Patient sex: F
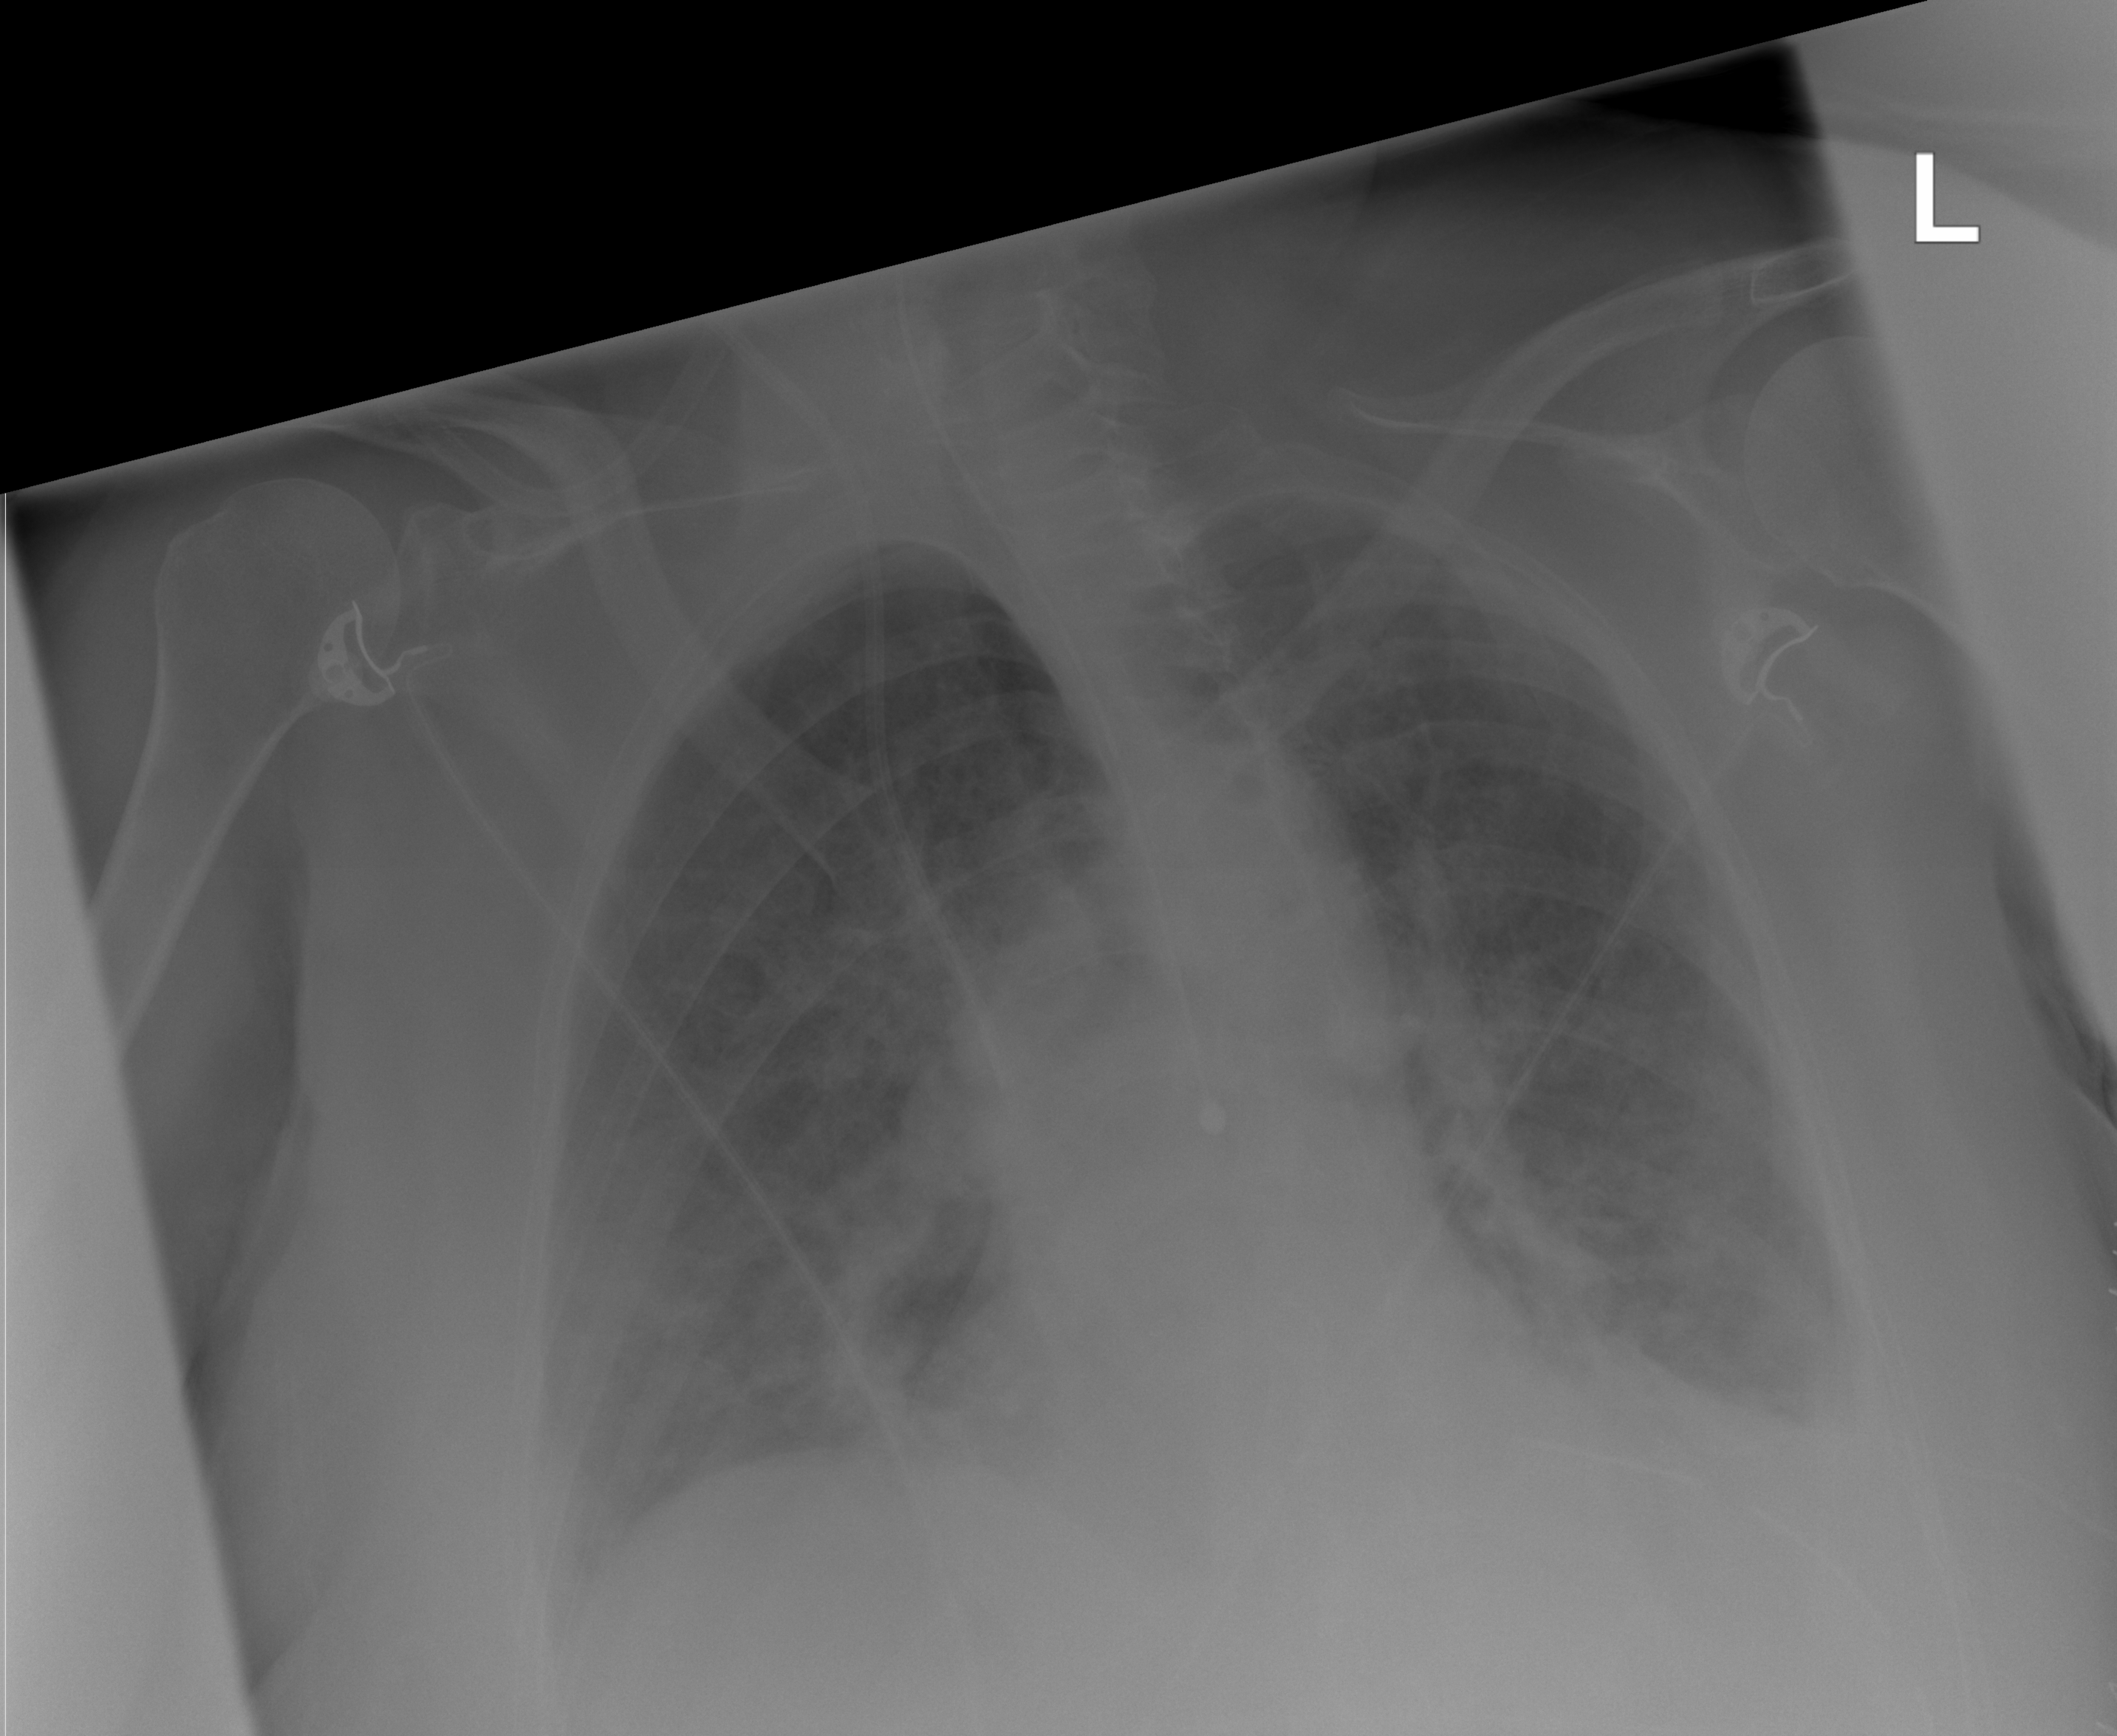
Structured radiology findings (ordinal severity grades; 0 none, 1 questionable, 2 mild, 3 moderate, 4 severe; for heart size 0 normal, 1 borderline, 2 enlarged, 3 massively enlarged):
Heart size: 0
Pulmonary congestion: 3
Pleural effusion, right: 0
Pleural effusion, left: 2
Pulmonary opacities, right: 2
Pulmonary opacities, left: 2
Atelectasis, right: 2
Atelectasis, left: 2